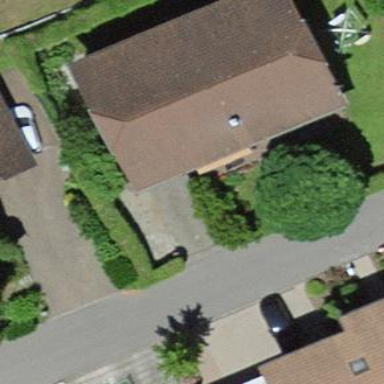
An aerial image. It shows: Residential house.